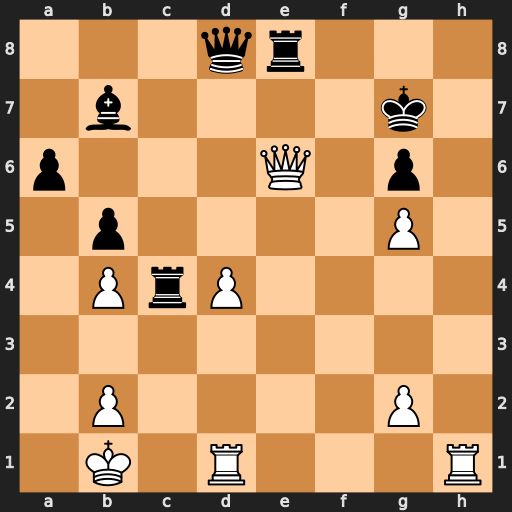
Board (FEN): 3qr3/1b4k1/p3Q1p1/1p4P1/1PrP4/8/1P4P1/1K1R3R
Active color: w
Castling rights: -
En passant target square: -
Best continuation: Rh7+ Kxh7 Qf7+ Kh8 Rh1#